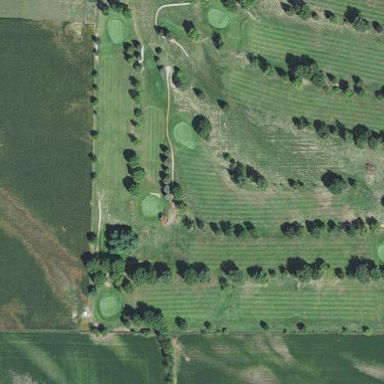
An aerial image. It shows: Golf course.